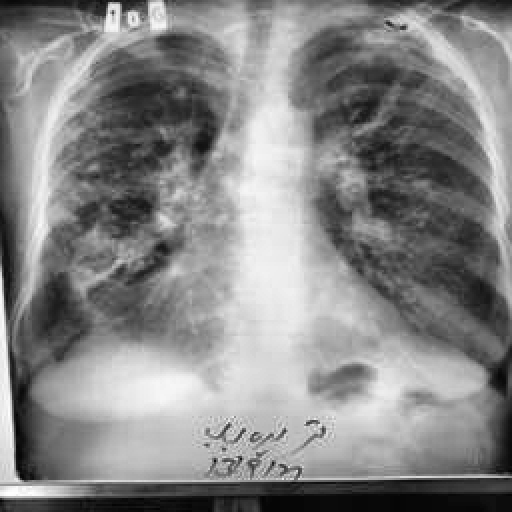
Finding: TUBERCULOSIS